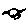
Label: bird